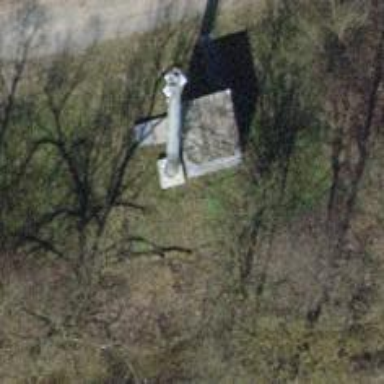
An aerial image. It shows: Communication mast tower.